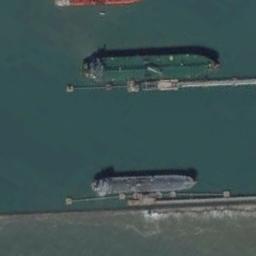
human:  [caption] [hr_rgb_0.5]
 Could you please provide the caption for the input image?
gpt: There is a green tanker and a blue tanker at the dock .

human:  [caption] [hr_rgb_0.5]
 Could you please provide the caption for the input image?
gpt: There are two ships of different sizes at sea .

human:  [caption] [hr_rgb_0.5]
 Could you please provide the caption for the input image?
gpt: The two ships of different sizes and colors are docked at the dock and the water is dark green .

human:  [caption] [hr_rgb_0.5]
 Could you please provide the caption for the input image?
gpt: There are two ships in the blue water on the shore .

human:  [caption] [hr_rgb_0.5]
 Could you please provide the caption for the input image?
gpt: There are two ships at the harbor .